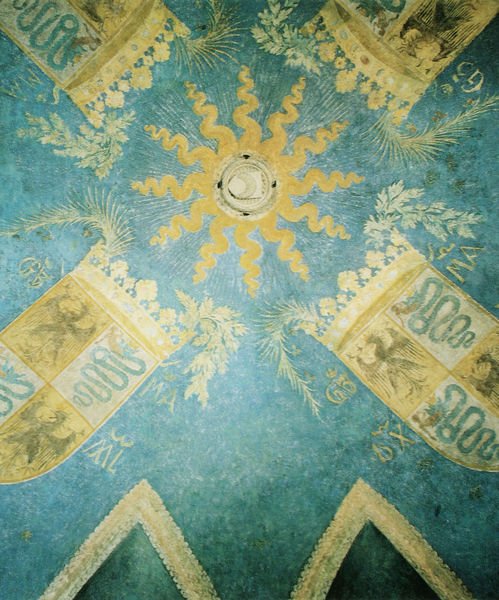
Titel: Sala dei Ducali, Teil des Gewölbes
Künstler: Benedetto Ferrini
Standort: Mailand
Institution: Castello Sforzesco
Schlagwörter: adler, blau, blätter, feder, gemälde, schatten, weiß, dreieck, gelb, grün, ocker, ausschnitt, blumen, grau, licht, mitte, schmuck, schwarz, türkis, blüten, gras, schal, schloss, beige, muster, ornament, teppich, band, silber, steine, zweige, kirche, sonne, boden, gold, stoff, tücher, decke, spitzen, pflanze, pflanzen, gotik, krone, kreis, hellblau, schrift, fahnen, fahne, flagge, getreide, ähre, halm, linien, wandteppich, detail, symmetrie, inschrift, zahlen, floral, ornamente, verzierung, wandgemälde, deutsch, farn, edel, stola, leuchten, foto, fotografie, photographie, rechtecke, vier, schild, gewölbe, burg, kreuz, stern, strahlen, zweig, initialen, loch, lockig, buchstaben, initiale, schlange, mosaik, girlanden, photo, fries, schlussstein, wappen, zacken, geringelt, farbfoto, spitzbogen, kirchenraum, herzog, schlangen, zentrum, deckengemälde, fresko, mittelpunkt, golden, ähren, gewebe, textil, illusion, aufnahme, verzierungen, drache, serpentinen, gewellt, himmelfahrt, kronen, deckenmalerei, zentriert, schlängel, heraldik, heiliges römisches reich, zacke, krohne, gewölbedecke, feansen, gols, bl#tter, himmelsloch